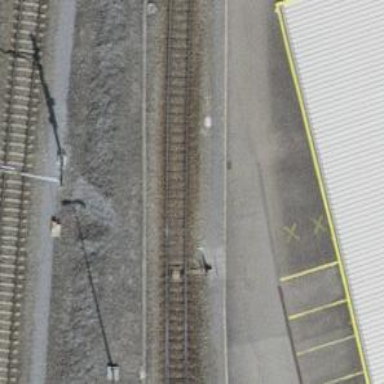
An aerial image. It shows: Single railway spur track.